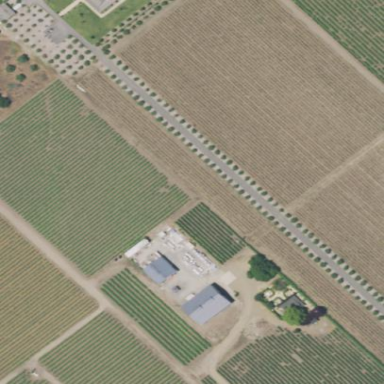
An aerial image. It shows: Vineyard where grapes are grown.